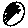
Label: circle